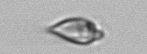
Label: Oxytoxum